Question: I have an EF4 Model that is built with abstract entities/classes:

Notice how entity has a navigational property called .
Note: I have lazy-loading disabled, so i must eager-load on demand.
Now, if i have the following method:
'''
public Location FindSingle(int id)
{
return _repository.Find().WithId(id).SingleOrDefault();
}
'''
This does not return any associations by default. But how can i eager-load the associations when i explicitly want to?
I cannot do this:
'''
return _repository.Find().WithId(id).Include("Country").SingleOrDefault();
'''
As i am working with an abstract class called , which does not have a navigational property called "Country". I do not what the derived type is until i actually execute the query with '.SingleOrDefault'.
So, here's what i've had to do:
'''
public Location FindSingle(int id, bool includeAssociations = false)
{
var location = _repository.Find().WithId(id).SingleOrDefault();
return includeAssociations
? LoadAssociation(location)
: location;
}
private Location LoadAssociation(Location location)
{
// test derived-type, e.g:
var state = location as State;
if (state != null)
return _repository.Find().OfType<State>().Include("Country").WithId(id).SingleOrDefault();
}
'''
Essentially, i'm doing 2 identical calls. Does it work? Yes. Is it pretty? No, and it's not really "eager-loading".
I know this is not the correct solution, can you guys think of the proper one? (and yes i know i can use stored procedures, but i really want to go through my repository/model here, so the entities are correctly attached to the graph, ready for editing).
Even though '.Include' causes a Left Outer Join, the problem is i'm working off the "Locations" entity set. I need to '.Include' on the "State", but "States" belong to the "Locations" entity set (derived classes belong to their parent's entity set).
So i guess my question is actually pretty generic -
Remember, i cannot use '.OfType<T>()' first (and then the .Include on the derived type), as i don't know what T is (and neither does the calling code), hence generics cannot be utilized here.
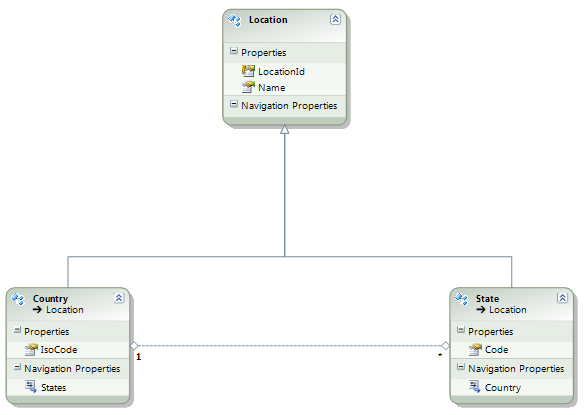
Answer: The real issue here is that you are holding an 'Id' but you don't know what it represents: it could be for a 'Country' or for a 'State'. At some time you presumably did know what it was, but you didn't maintain that information.
After loading a 'Location' from the repository, how do you know which type to cast it to in order to access the relevant relationship property on it? Presumably you have to use 'as' or 'is' with cast and then you can access these properties. Again that kinda smells bad.
The best option here would be to maintain both the 'Type' and the 'Id' of a Location object so you can reload it using the appropriate repository method.
Another option would be to instead move the relationship up to the 'Location' class so that every 'Location' object has a '.Parent' Location and a '.Children' Locations collection. Now you can include them in your 'Include' and when you find you have a 'State' you know to look at '.Parent' and when you have a 'Country' you know to look at '.Children'. Use null for no parent and an empty collection for no children. Now when you add continents or cities to your Location class you'll be in great shape to use the same model.
A final option which you can sometimes use in situations like this is to Union two queries after converting them to the common base type, e.g. something like:-
'''
context.Locations.OfType<Country>().Include("States").Cast<Location>().Union(context.Locations.OfType<State>().Include("Countries).Cast<Location>());
'''